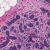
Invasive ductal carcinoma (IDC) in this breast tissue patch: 0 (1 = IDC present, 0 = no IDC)